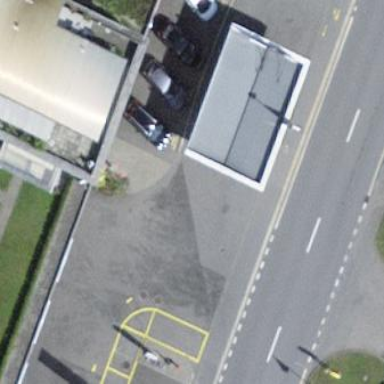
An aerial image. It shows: Fuel station.